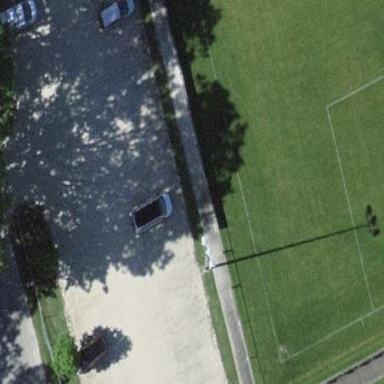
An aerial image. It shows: Parking area with fine gravel surface.